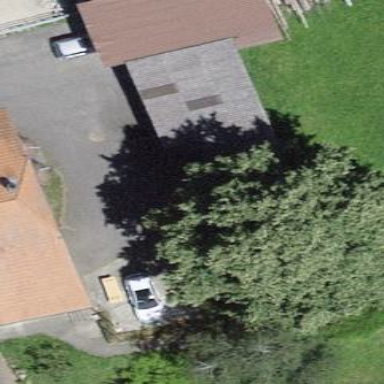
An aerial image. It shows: Shed building.